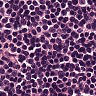
Metastatic tissue present: no